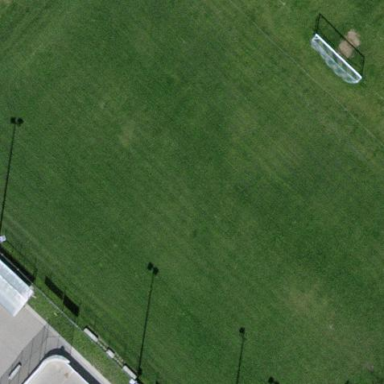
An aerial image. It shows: Soccer pitch for outdoor sports and leisure activities.